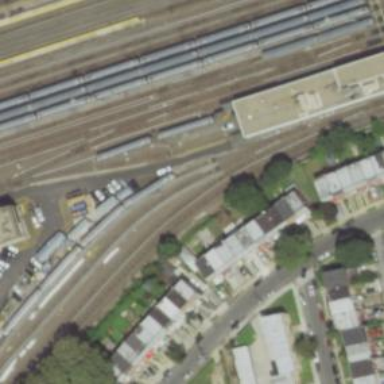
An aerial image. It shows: Electrified railway yard with rail tracks.